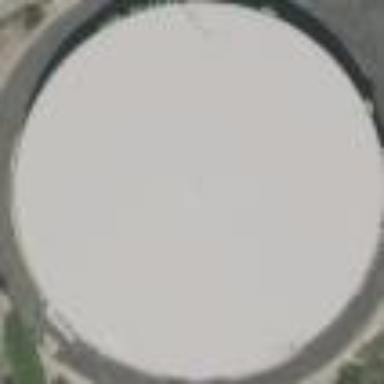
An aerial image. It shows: Storage tank designed to hold water.